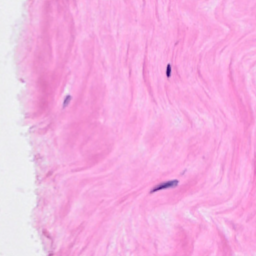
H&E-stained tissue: Breast